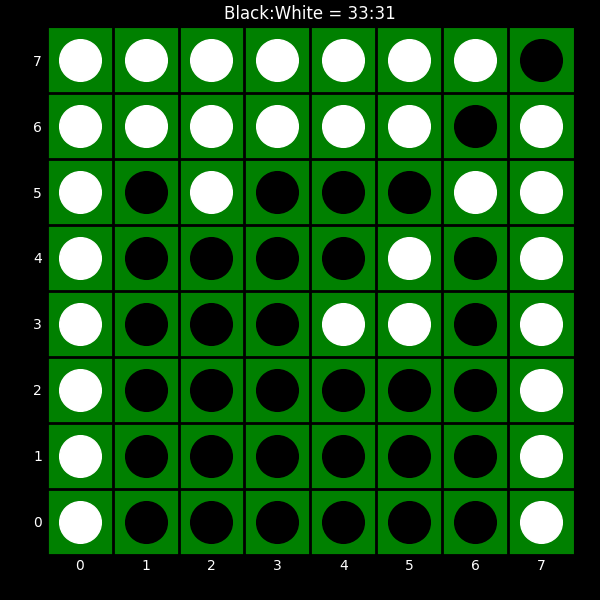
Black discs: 33
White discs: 31